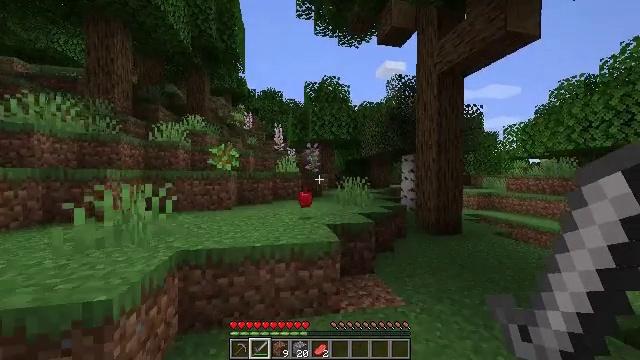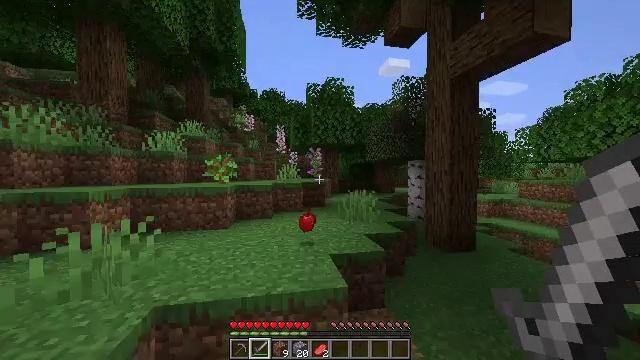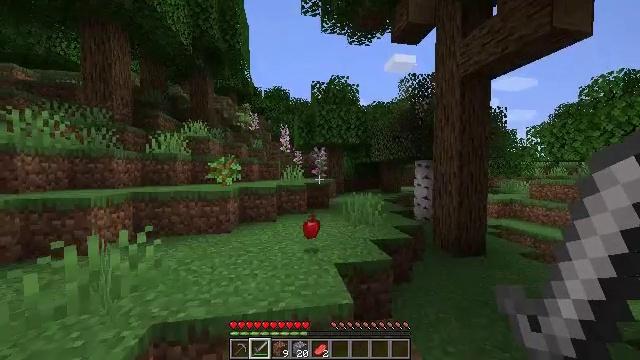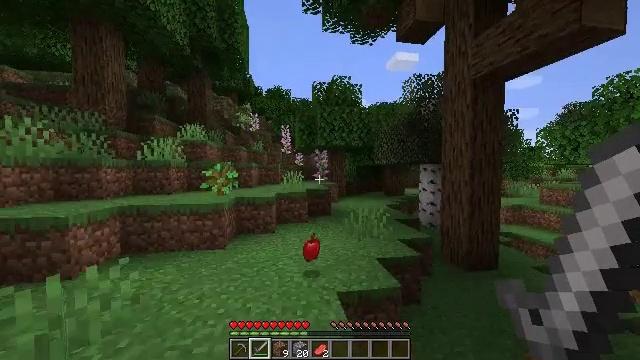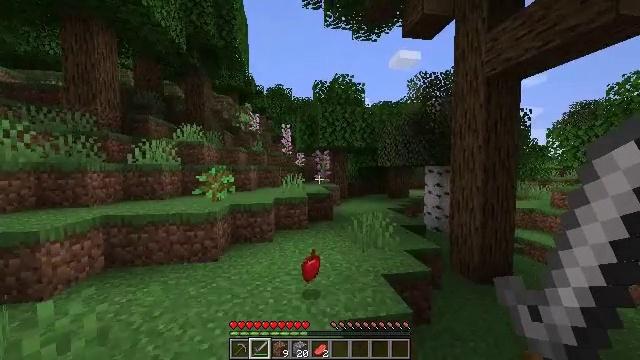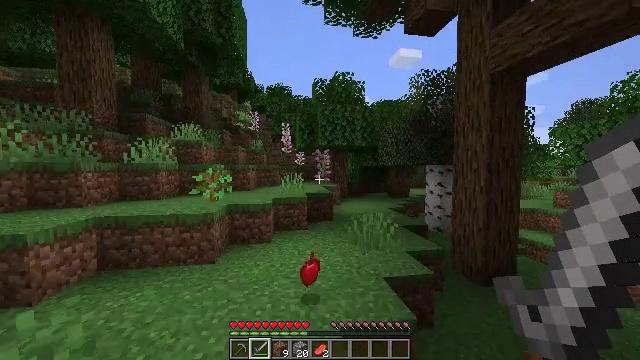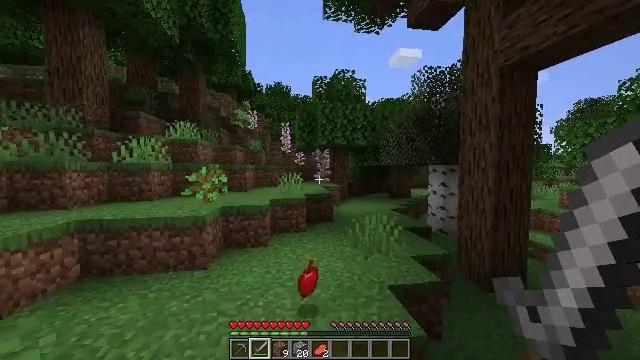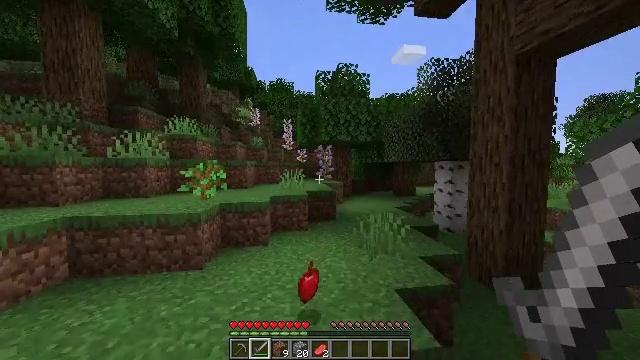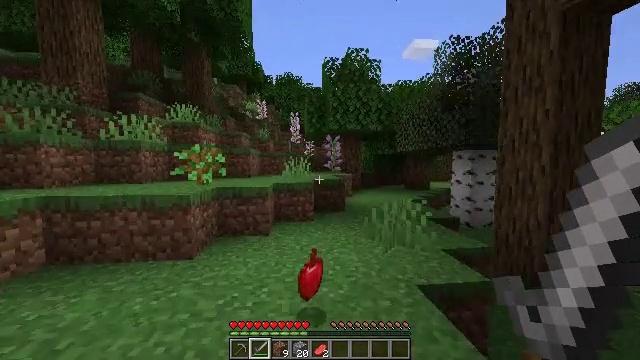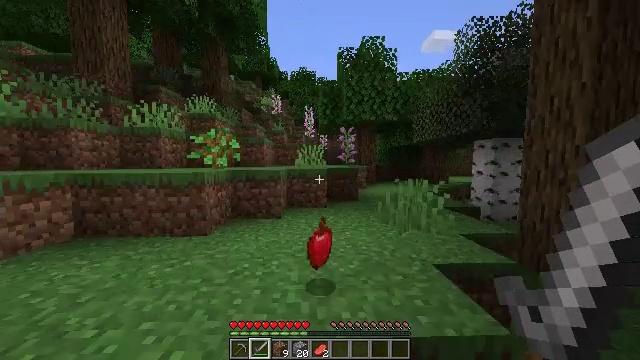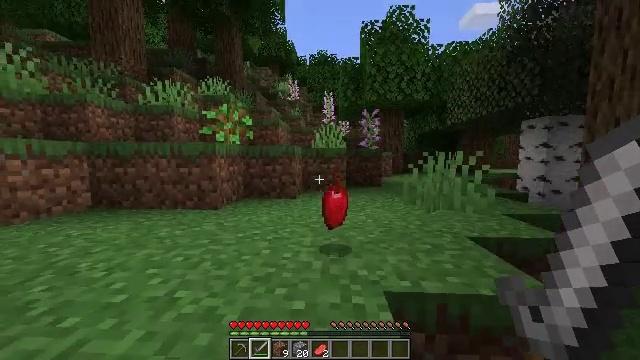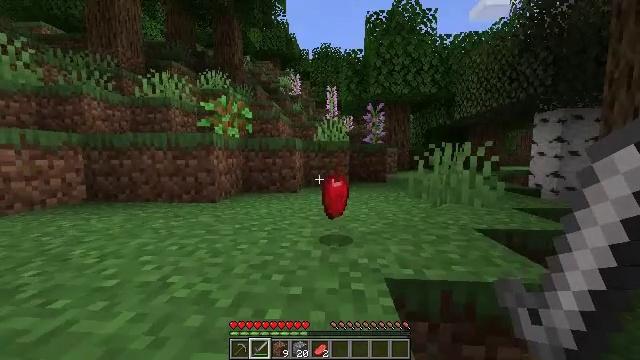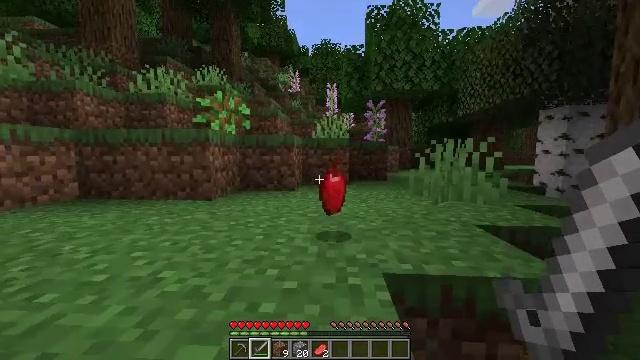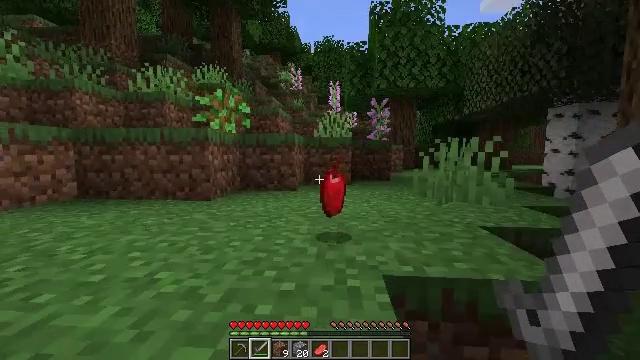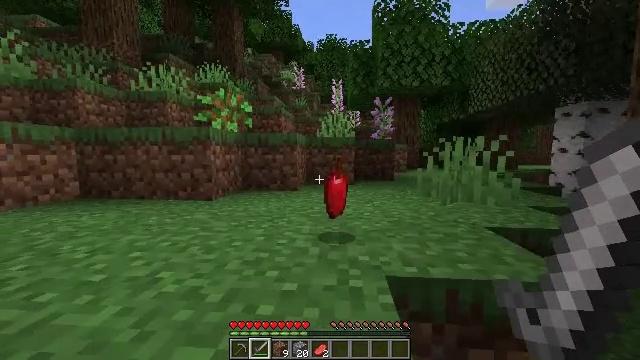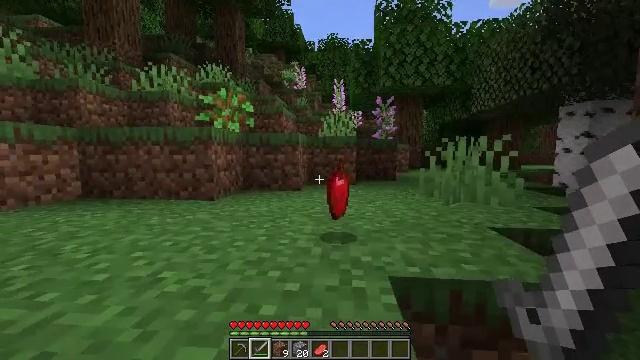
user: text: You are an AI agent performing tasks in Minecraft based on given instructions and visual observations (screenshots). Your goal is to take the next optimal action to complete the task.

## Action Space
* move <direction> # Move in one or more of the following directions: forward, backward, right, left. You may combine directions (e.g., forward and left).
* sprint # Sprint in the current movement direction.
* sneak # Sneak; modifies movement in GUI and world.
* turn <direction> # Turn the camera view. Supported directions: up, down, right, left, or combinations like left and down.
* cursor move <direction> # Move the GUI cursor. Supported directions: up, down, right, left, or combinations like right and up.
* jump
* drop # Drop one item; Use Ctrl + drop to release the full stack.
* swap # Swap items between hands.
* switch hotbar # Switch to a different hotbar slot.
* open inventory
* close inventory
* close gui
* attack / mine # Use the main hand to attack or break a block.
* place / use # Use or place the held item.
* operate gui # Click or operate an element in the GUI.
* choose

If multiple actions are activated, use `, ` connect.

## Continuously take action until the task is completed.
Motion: motion action
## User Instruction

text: Harvest birch leaves for decorations.
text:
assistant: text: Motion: move forward, sprint, jump
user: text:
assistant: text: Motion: move forward, sprint, turn left, jump
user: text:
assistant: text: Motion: move forward, sprint, jump
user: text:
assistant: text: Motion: move forward, sprint
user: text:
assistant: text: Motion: move forward, sprint
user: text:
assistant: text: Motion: move forward, sprint
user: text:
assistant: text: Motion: move forward, sprint
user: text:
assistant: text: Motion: move forward, sprint, turn left
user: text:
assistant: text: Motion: move forward, sprint, turn left
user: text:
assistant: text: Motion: move forward, sprint, turn left
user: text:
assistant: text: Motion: move forward, sprint
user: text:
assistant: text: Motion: move forward, sprint
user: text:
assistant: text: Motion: move forward, sprint
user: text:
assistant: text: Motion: move forward, sprint
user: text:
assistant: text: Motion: move forward, sprint
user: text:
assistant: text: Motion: move forward, sprint, jump
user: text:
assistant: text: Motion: move forward, sprint, jump
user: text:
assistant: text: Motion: move forward, sprint, jump
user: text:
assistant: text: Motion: move forward, sprint, turn left, jump
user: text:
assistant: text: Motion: move forward, sprint
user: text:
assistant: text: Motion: move forward, sprint
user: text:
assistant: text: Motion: move forward, sprint
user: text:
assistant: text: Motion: move forward, sprint
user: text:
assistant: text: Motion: move forward, sprint, turn left
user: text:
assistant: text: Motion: move forward, sprint, turn left and up
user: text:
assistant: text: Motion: move forward, sprint, turn left and up
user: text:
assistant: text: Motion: move forward, sprint, turn left and up
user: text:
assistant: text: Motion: move forward, sprint, turn left and up
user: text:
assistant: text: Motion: move forward, sprint, turn left
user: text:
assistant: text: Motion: move forward, sprint, turn left